Field crop: maize
Growth stage: 2
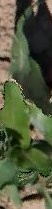
Species: maize